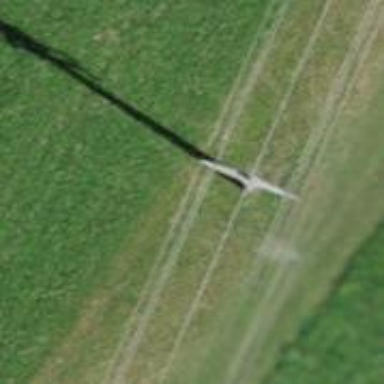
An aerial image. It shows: Power pole.